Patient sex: M
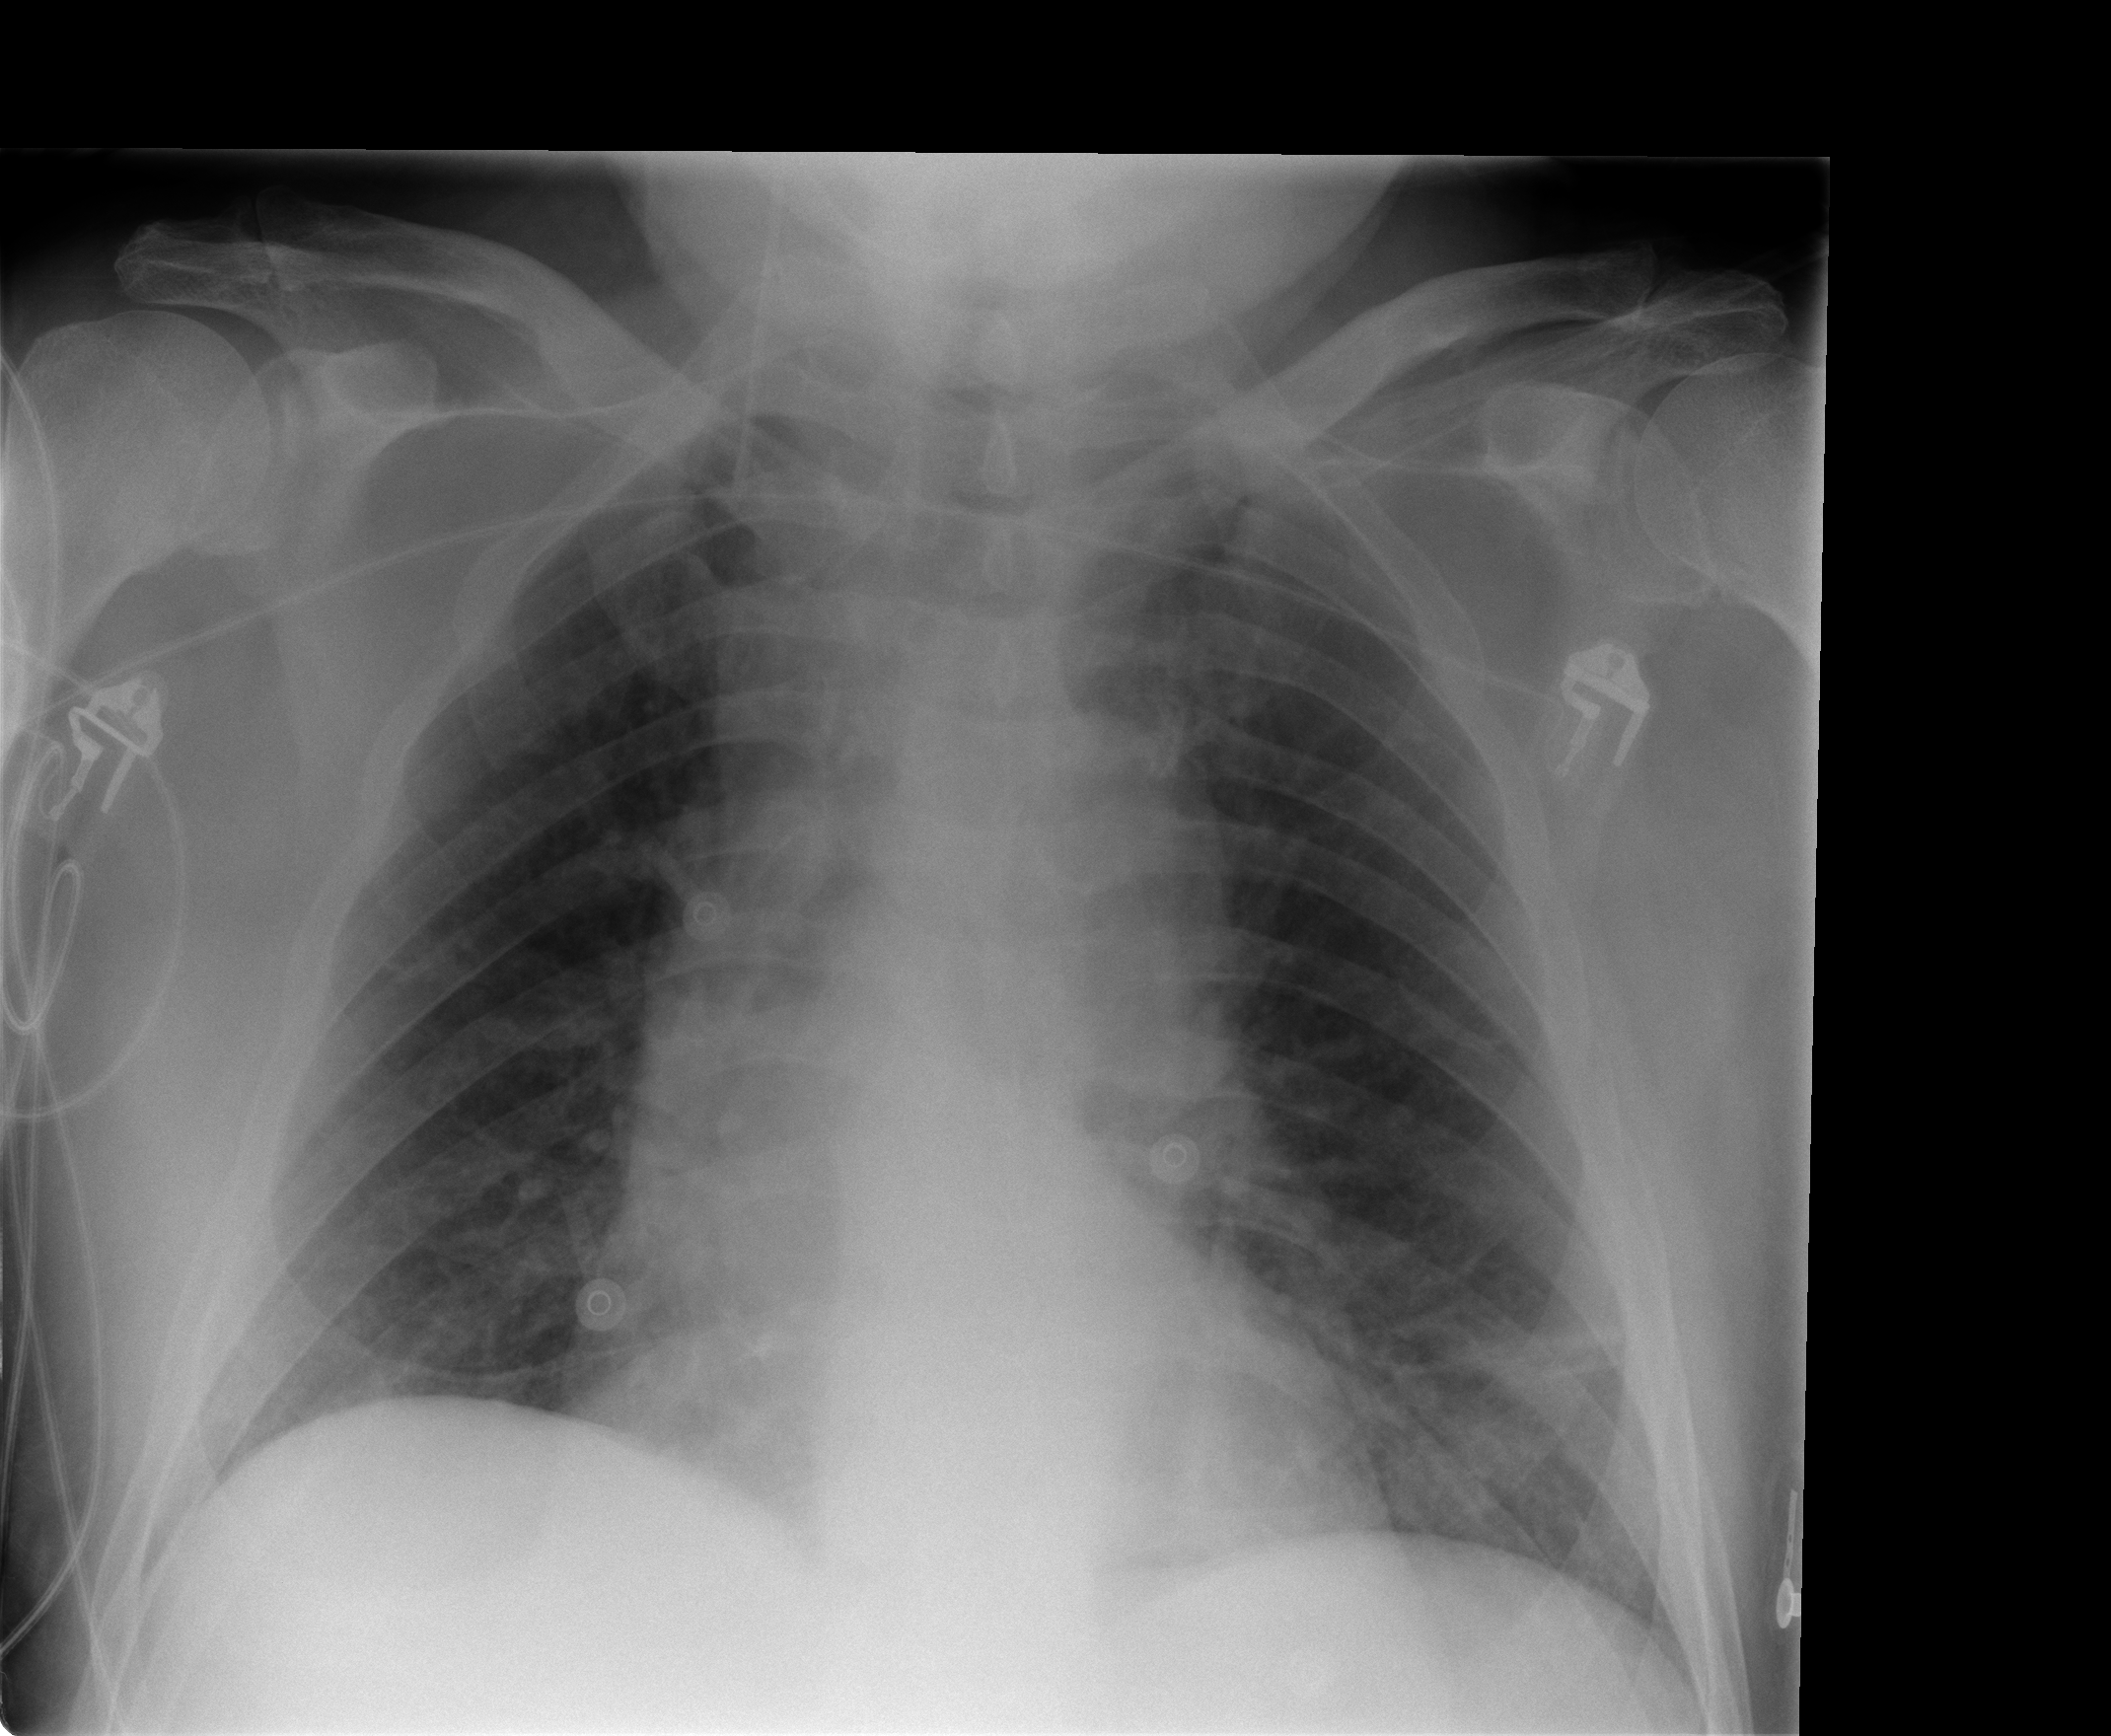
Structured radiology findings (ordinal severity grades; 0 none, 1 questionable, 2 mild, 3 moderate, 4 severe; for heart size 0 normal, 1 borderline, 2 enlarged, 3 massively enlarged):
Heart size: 2
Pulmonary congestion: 1
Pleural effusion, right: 0
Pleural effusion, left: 0
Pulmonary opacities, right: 0
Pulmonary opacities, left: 0
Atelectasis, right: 0
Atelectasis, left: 1